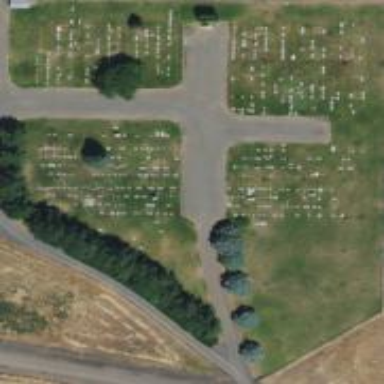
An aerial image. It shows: Cemetery.